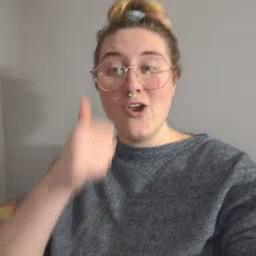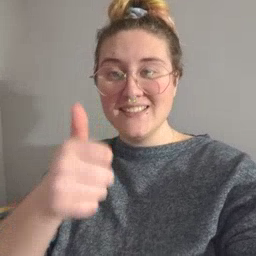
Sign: yourself